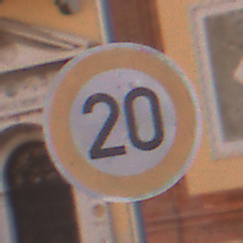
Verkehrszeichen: Geschwindigkeit20
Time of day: SunriseSunset
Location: Outdoor (Urban)
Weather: Clear
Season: NotSpecified
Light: Natural